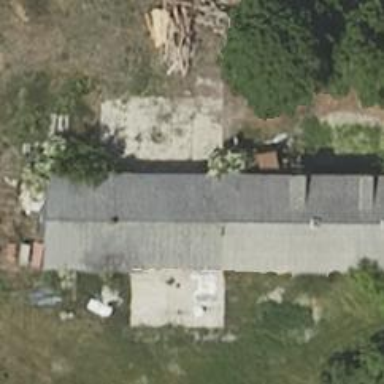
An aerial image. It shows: Shed.